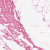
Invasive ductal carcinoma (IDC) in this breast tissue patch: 0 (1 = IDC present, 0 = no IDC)